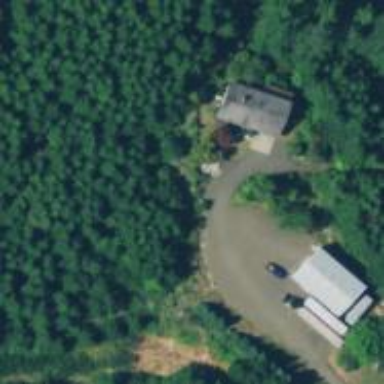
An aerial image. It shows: Driveway leading to service road.